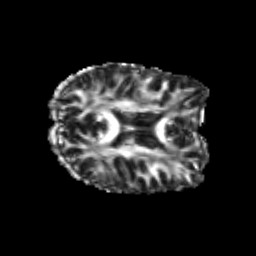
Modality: FA
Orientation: axial
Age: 24
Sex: male
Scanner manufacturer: siemens
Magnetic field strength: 3 T
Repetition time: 3.5 s
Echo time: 0.104 s